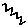
Label: zigzag